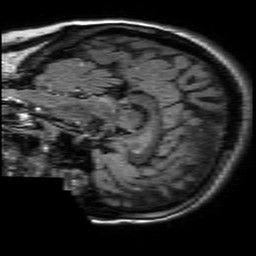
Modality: FLAIR
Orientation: sagittal
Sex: female
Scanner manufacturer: philips
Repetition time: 11 s
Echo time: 0.125 s